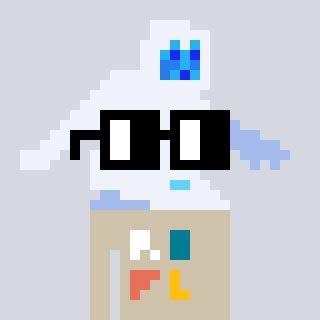
a pixel art character with square black glasses, a yeti-shaped head and a bege-colored body on a cool background